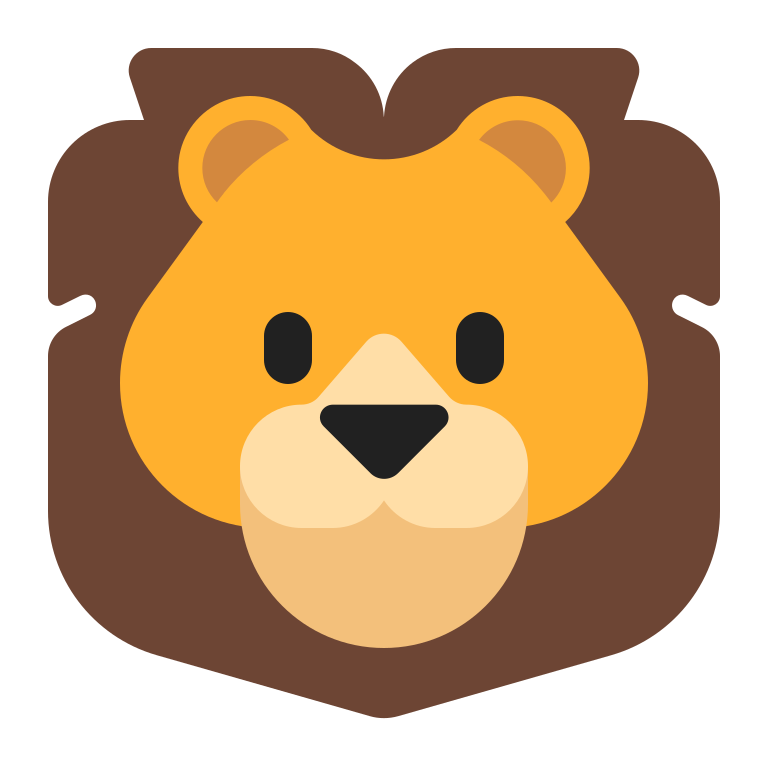
lion flat